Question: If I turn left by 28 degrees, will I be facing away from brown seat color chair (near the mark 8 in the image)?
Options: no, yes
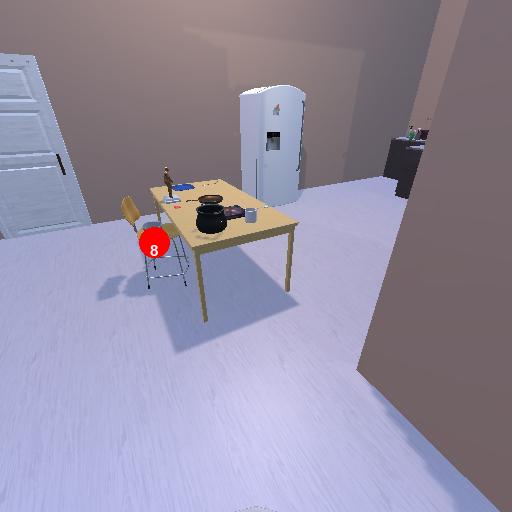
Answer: no